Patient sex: F
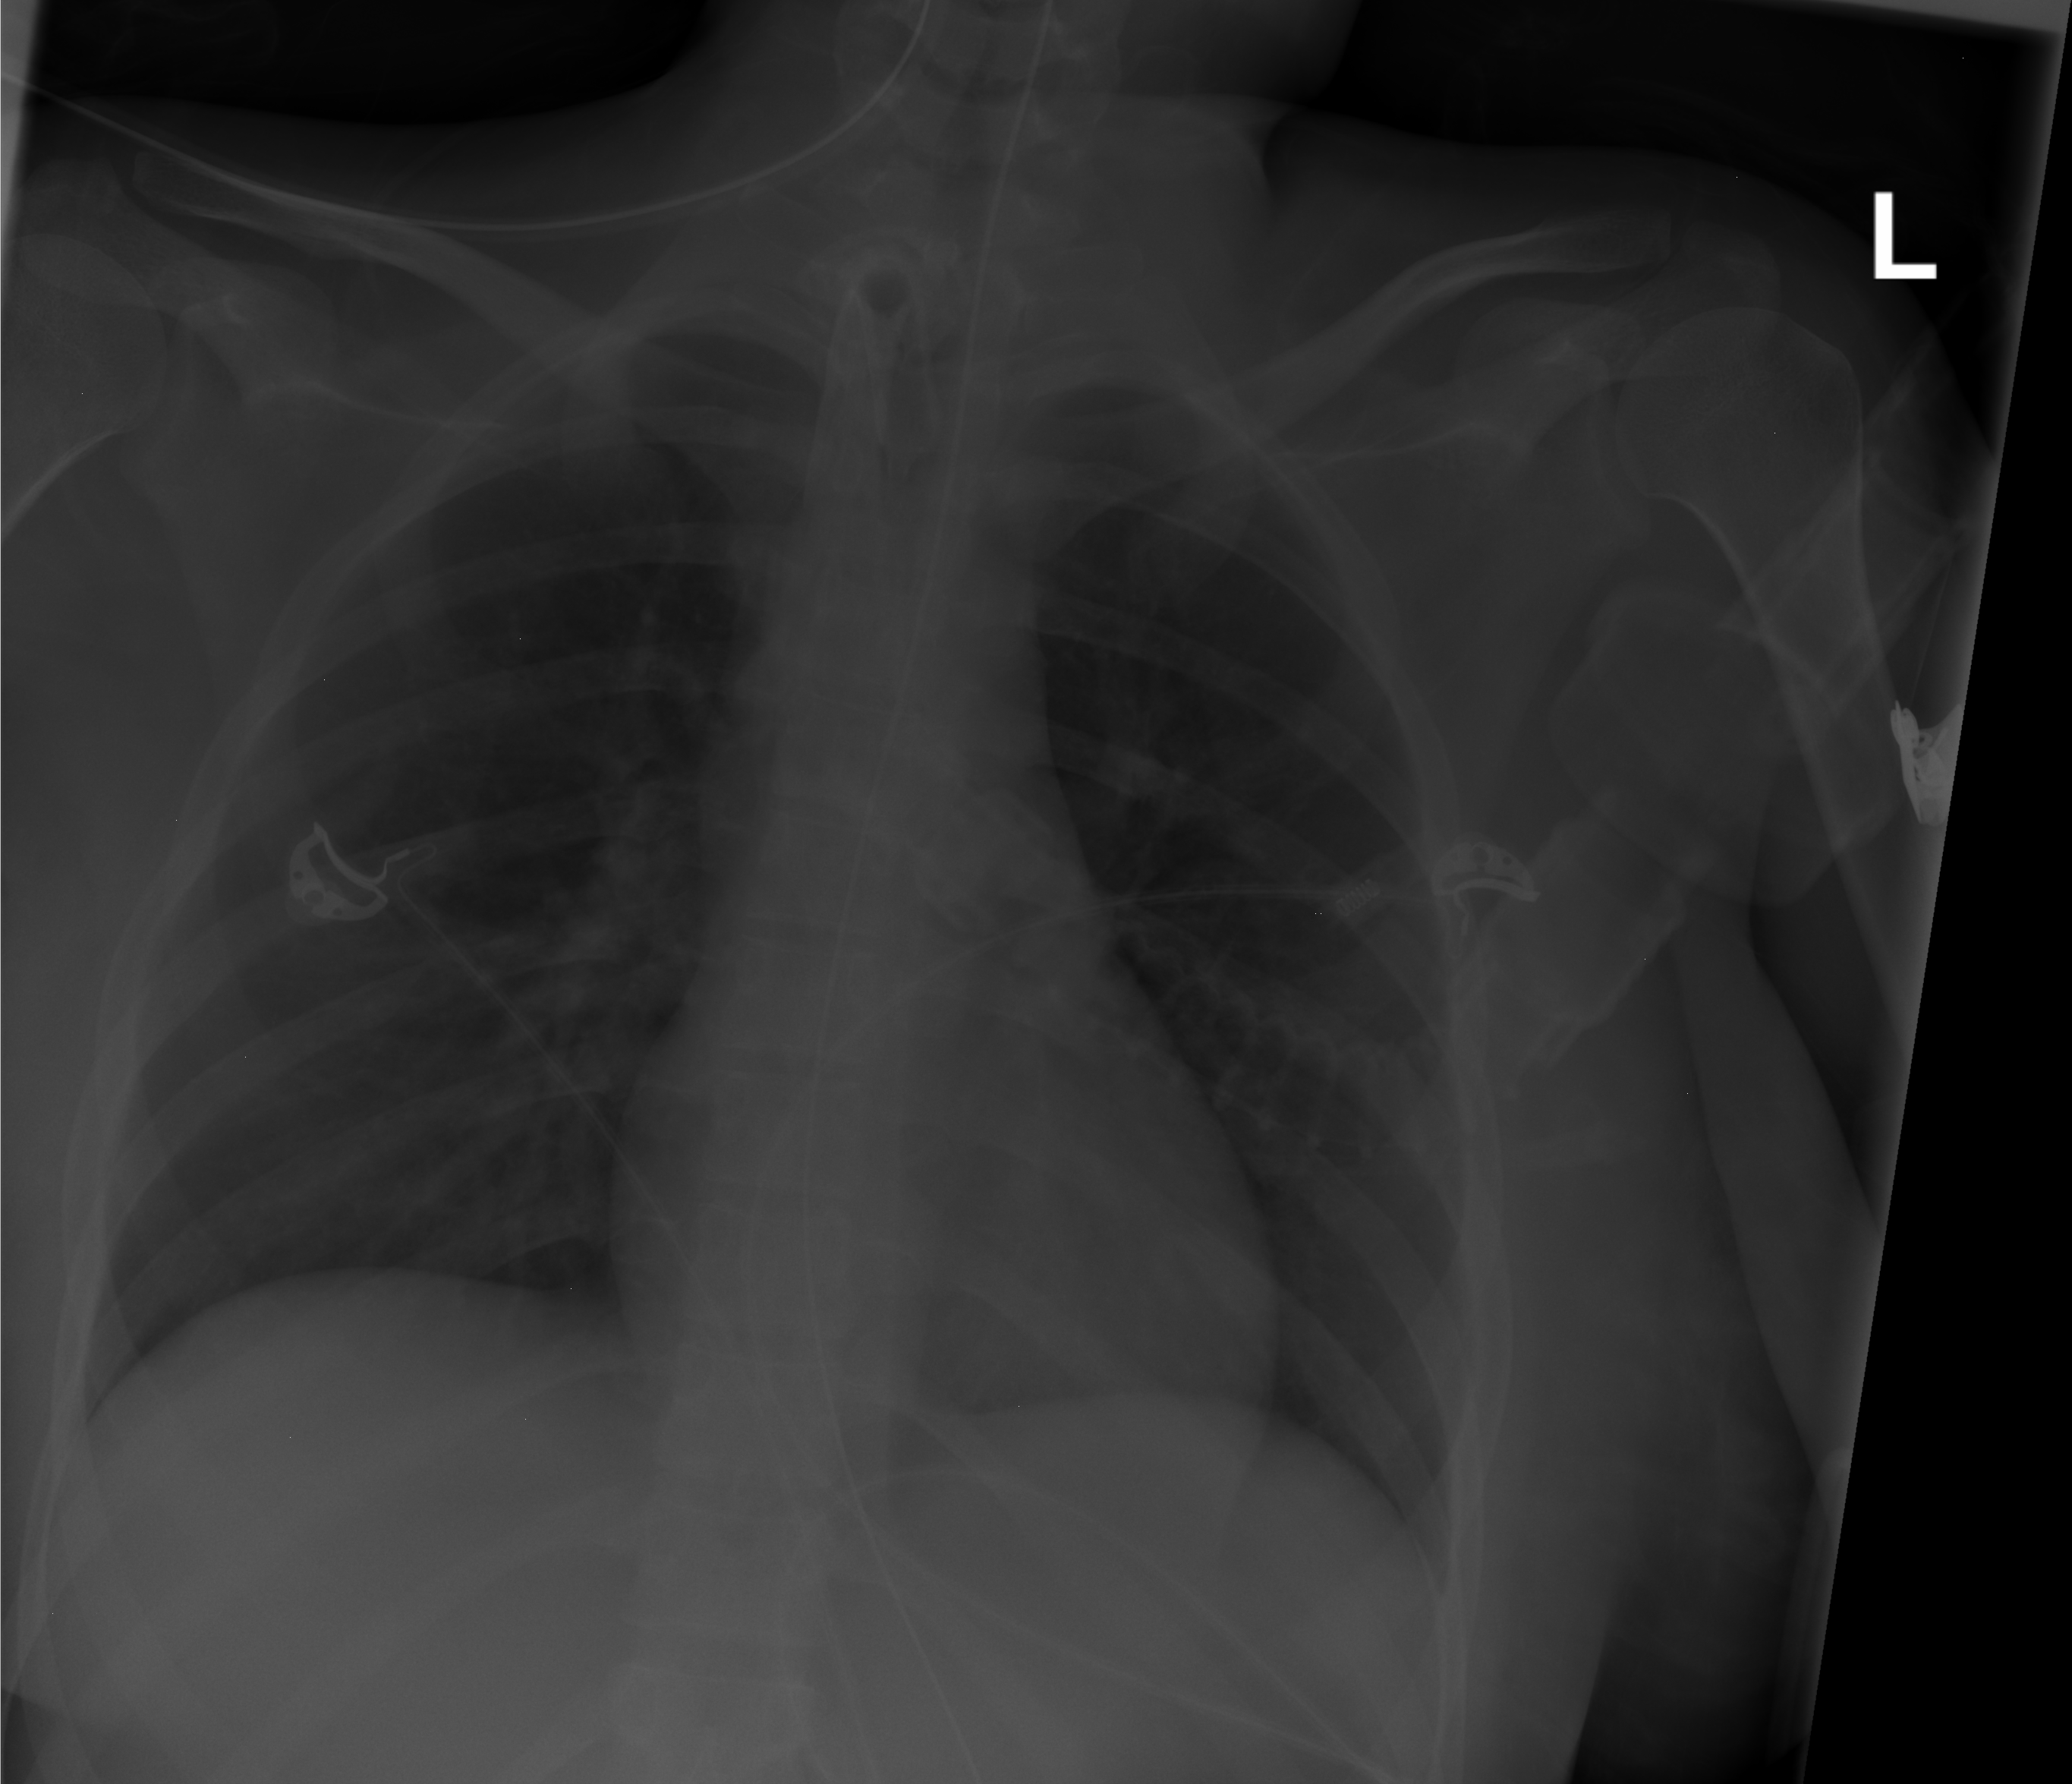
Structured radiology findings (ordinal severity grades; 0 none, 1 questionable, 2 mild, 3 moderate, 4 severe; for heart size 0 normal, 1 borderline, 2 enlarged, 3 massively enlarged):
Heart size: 0
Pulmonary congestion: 0
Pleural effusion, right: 0
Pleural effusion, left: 0
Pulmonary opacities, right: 0
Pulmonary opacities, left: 0
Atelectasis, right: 1
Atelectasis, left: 1